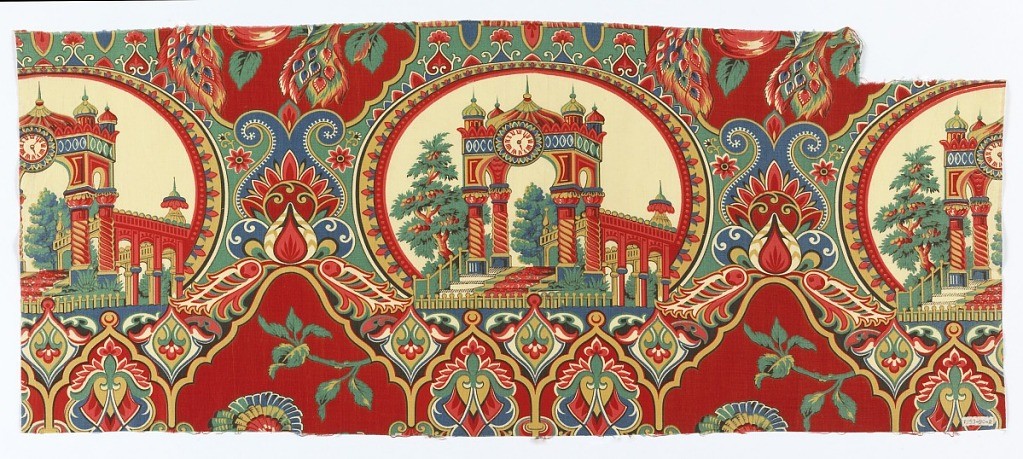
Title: Textile
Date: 19th century
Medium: cotton Technique: roller printed
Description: Large oval medallions framing a domed portico with twisted columns and a clock face, in an arabesque framework with stylized floral decoration. In very brilliant red, pink, blue, yellow and black on a white ground.